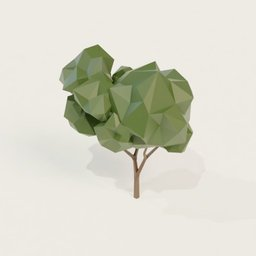
Label: nature